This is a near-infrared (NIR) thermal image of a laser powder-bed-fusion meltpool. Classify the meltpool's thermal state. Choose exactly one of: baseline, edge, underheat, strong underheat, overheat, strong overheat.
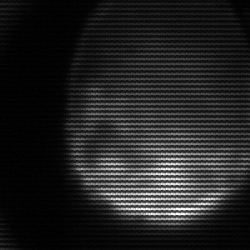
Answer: edge